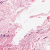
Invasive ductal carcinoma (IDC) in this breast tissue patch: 0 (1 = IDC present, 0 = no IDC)